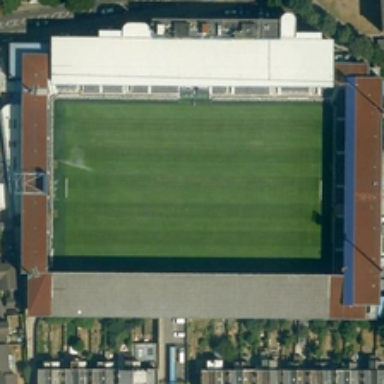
Many buildings and green trees are around a large stadium .